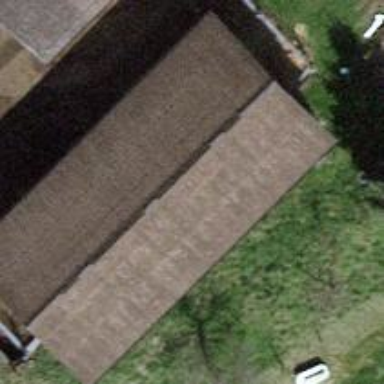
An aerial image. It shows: Building.